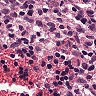
Metastatic tissue present: no